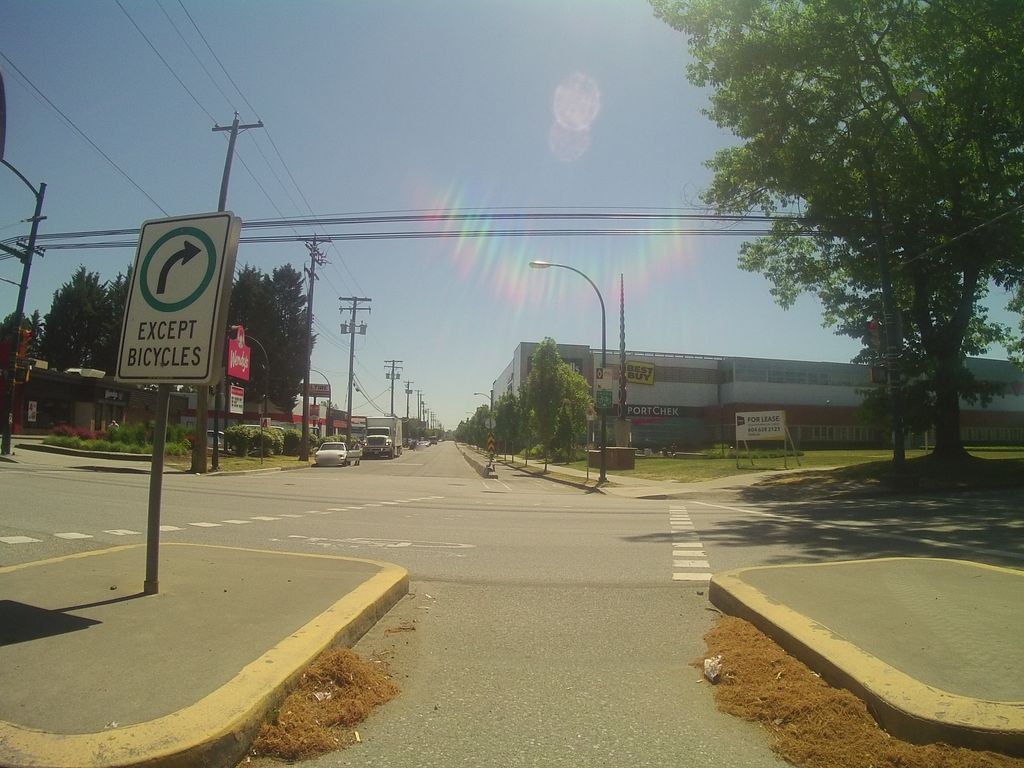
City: vancouver